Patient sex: F
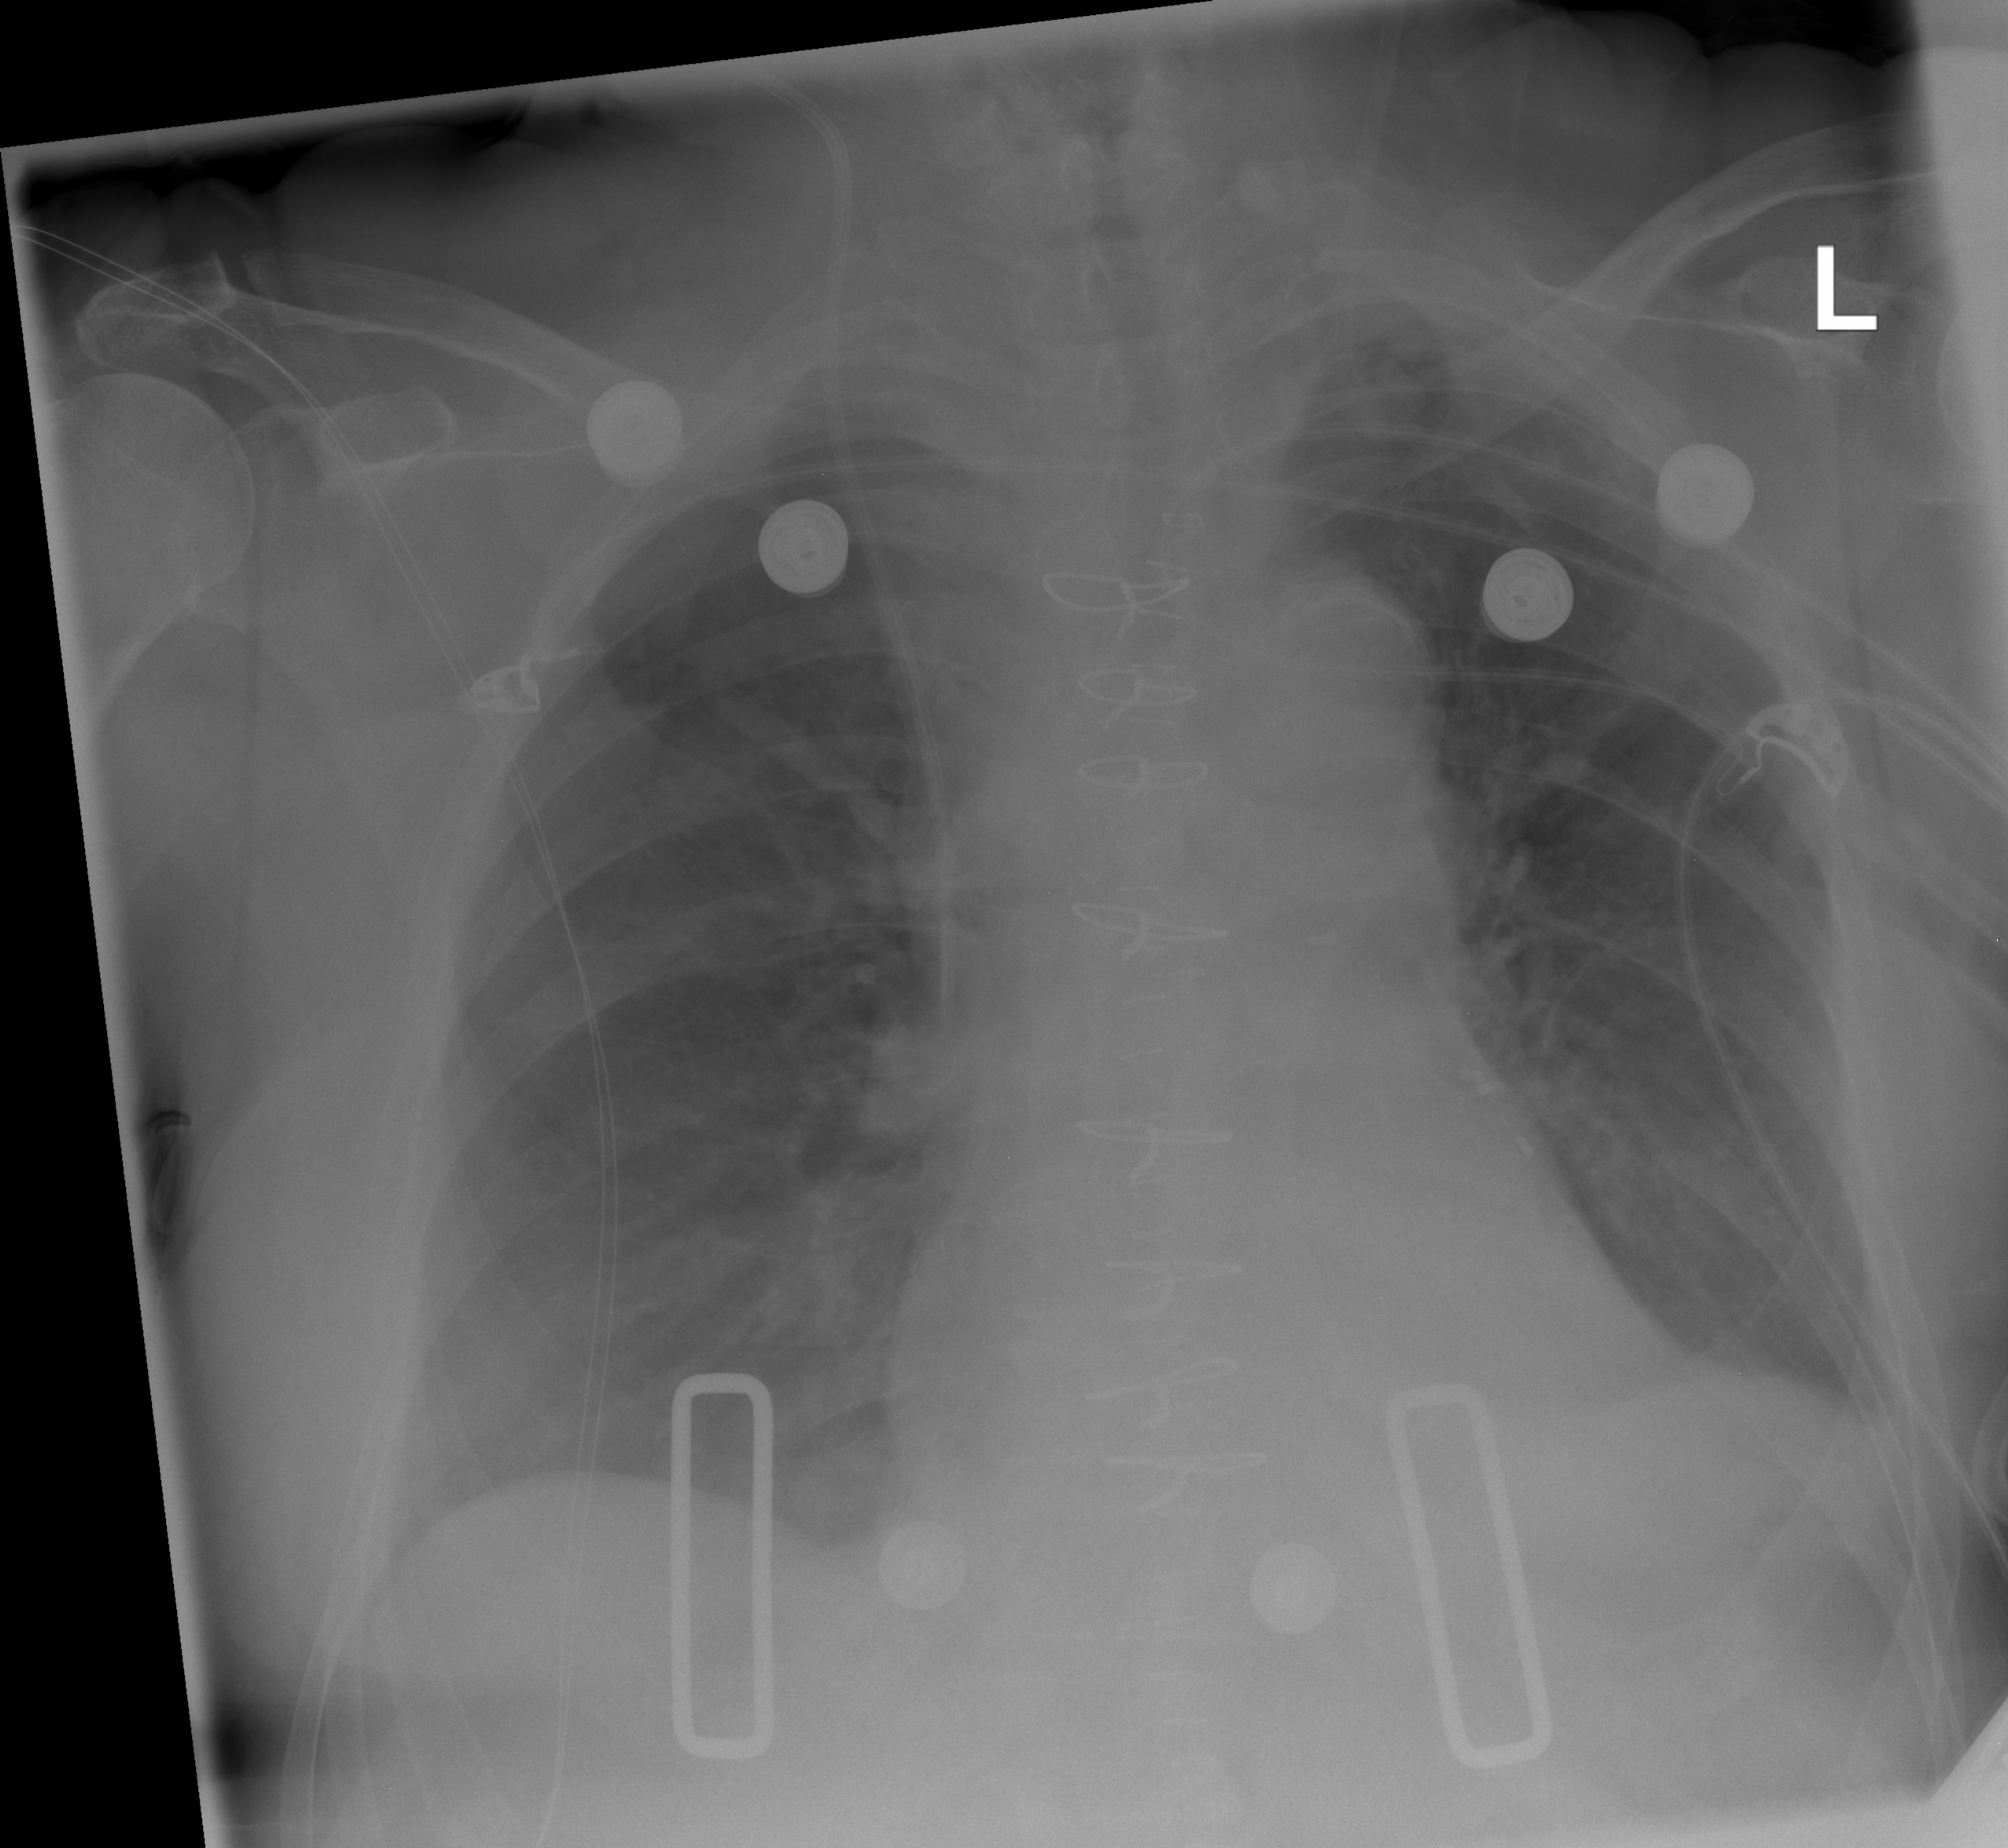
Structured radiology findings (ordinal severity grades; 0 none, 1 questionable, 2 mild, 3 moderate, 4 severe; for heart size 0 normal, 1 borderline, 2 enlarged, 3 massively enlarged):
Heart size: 0
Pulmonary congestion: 2
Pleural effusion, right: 2
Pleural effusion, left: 2
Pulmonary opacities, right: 0
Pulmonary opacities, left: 0
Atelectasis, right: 0
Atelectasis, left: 2